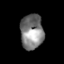
Tissue: skin
Cell type: Epithelial cells
Senescence score: 0.2449
Nuclear area (px): 788
Mean DAPI intensity: 127.989